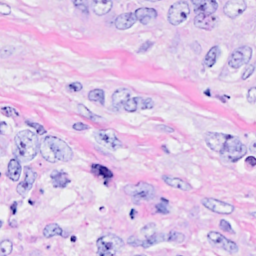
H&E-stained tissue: Breast